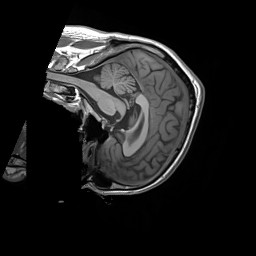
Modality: T1w
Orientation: sagittal
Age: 31
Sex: male
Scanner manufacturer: siemens
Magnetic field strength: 3 T
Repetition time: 1.55 s
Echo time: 0.00234 s